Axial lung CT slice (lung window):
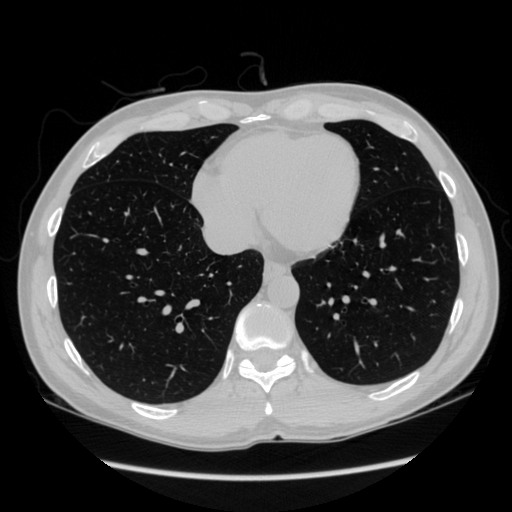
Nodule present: no